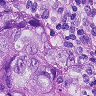
Metastatic tissue present: yes